Field crop: maize
Growth stage: 2
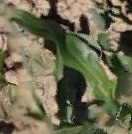
Species: maize